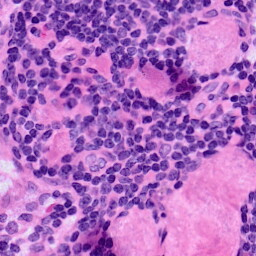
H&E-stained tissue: LymphNode